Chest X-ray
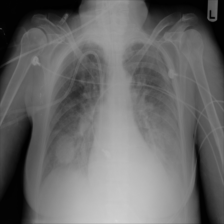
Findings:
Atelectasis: negative
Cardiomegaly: negative
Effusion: negative
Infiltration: negative
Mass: positive
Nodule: negative
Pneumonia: negative
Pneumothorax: negative
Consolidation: negative
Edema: positive
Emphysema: negative
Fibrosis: negative
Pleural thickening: negative
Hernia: negative